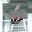
Label: 6